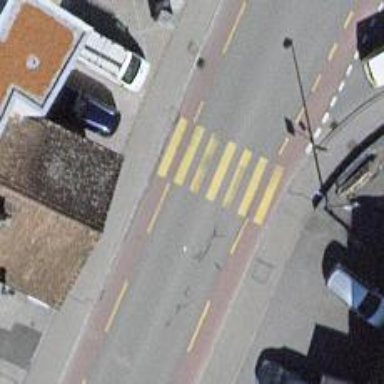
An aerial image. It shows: Zebra crossing on the road.